Question: I have view in which i have added subView and in subView there is webview problem is that is showing black background at side i want to remove it and make the pdf view in center i am using splitview controller with many detailView controller
I have also add the screen shot of the view

'''
pdfView=[[UIView alloc] initWithFrame:CGRectMake(0,0,1024,768)];
UIWebView*webView=[[UIWebView alloc]initWithFrame:CGRectMake(10,0,1024,768)];
webView.backgroundColor=[UIColor clearColor];
NSURL *targetURL = [NSURL URLWithString:@"http://celeritas-solutions.com/pah_brd_v1/productivo/1.pdf"];
NSURLRequest *request = [NSURLRequest requestWithURL:targetURL];
[webView loadRequest:request];
[pdfView addSubview:webView];
[webView release];
[self.view addSubview:pdfView];
'''
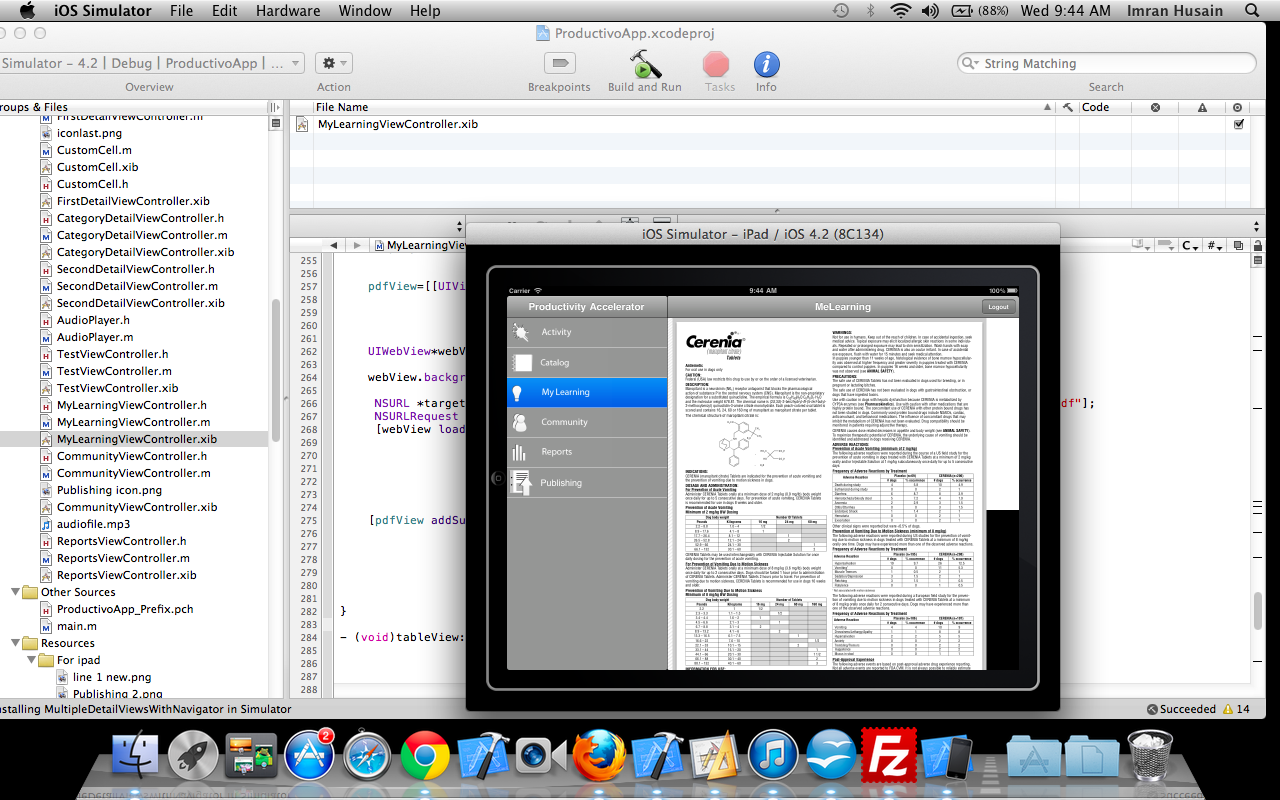
Answer: Set its property for Scalling for Fit in Page..
Try :: '[webView setScalesPageToFit:YES];'
Hope, it'll help you.
Thanks.